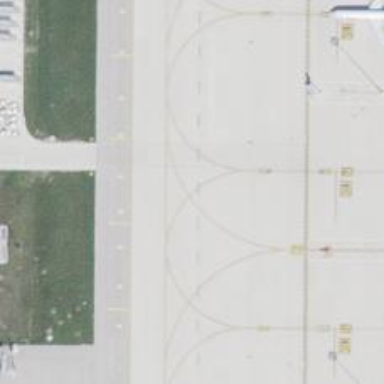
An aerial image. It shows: View of taxiway at the airport.